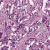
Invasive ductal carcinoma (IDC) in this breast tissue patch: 1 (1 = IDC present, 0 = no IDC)